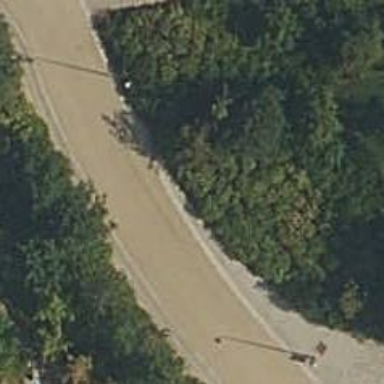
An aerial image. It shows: Footway with concrete surface.